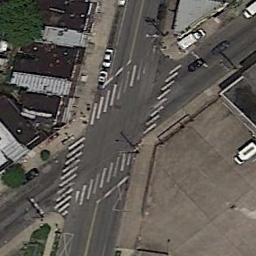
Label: intersection